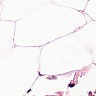
Metastatic tissue present: no